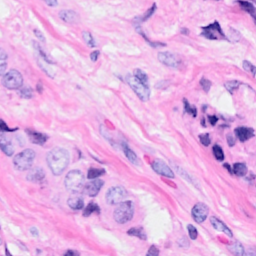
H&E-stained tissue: Breast